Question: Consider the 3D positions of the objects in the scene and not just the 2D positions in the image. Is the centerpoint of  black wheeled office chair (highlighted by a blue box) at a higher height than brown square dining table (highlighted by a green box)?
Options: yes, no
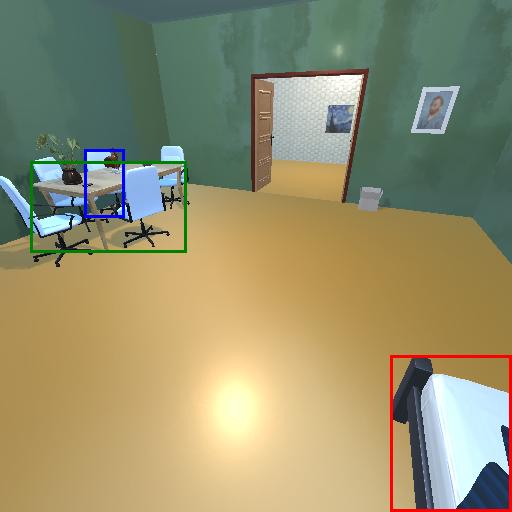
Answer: yes